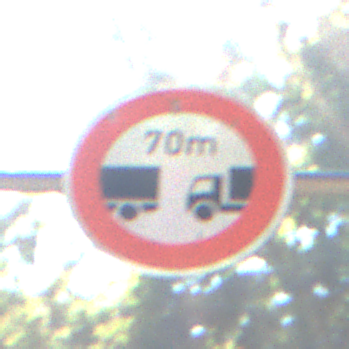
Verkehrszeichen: VerbotUnterschreitenMindestabstand
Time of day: Midday
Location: Outdoor (RoadRail)
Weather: Clear
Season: NotSpecified
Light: Natural